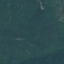
Land use / land cover class: Forest